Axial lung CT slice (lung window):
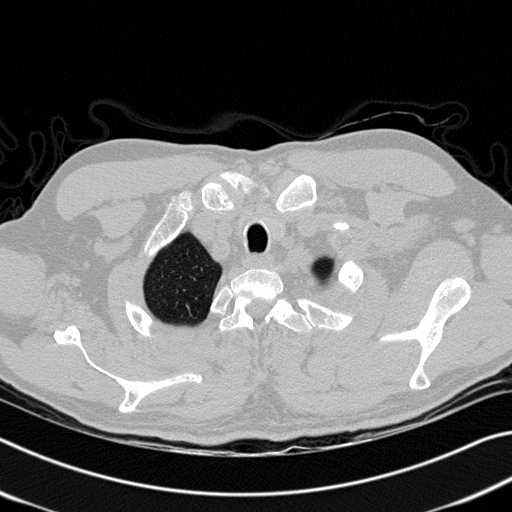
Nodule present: no